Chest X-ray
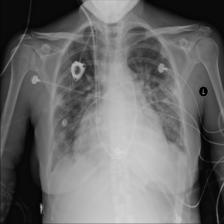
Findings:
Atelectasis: negative
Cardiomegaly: negative
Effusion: negative
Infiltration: positive
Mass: negative
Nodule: negative
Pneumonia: negative
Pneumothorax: negative
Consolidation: negative
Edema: negative
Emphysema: negative
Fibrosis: negative
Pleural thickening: negative
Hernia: negative